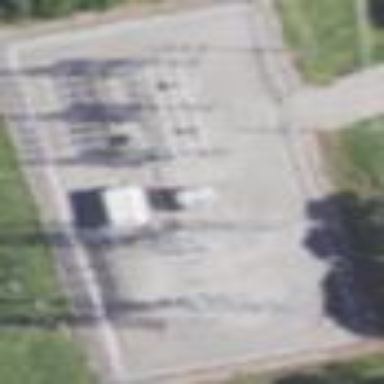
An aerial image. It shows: Distribution level power substation.